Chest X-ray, PA view. Patient: 59 years old, sex F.
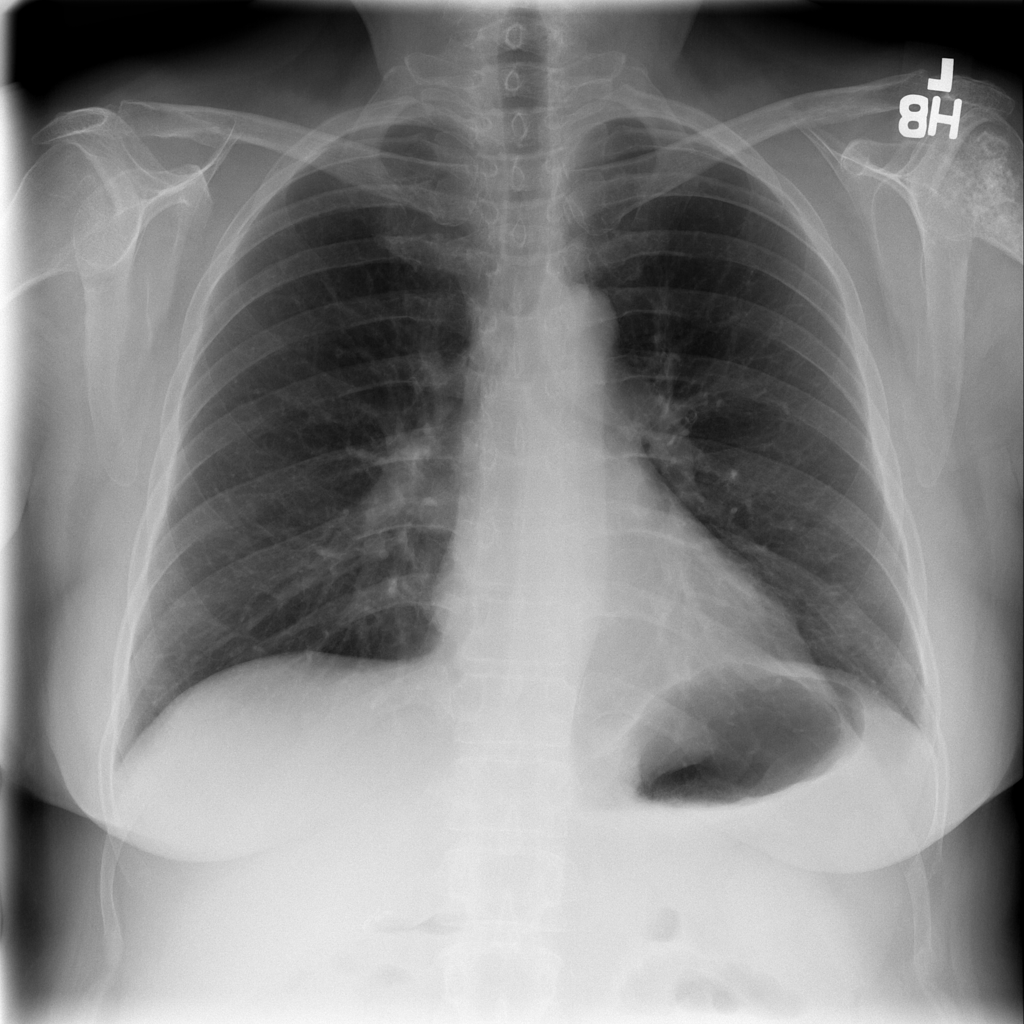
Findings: No Finding